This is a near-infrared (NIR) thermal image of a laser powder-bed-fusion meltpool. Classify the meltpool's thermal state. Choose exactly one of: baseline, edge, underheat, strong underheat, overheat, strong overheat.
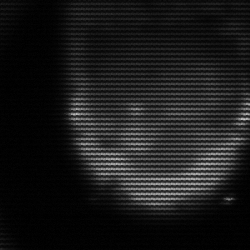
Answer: edge